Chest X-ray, PA view. Patient: 63 years old, sex M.
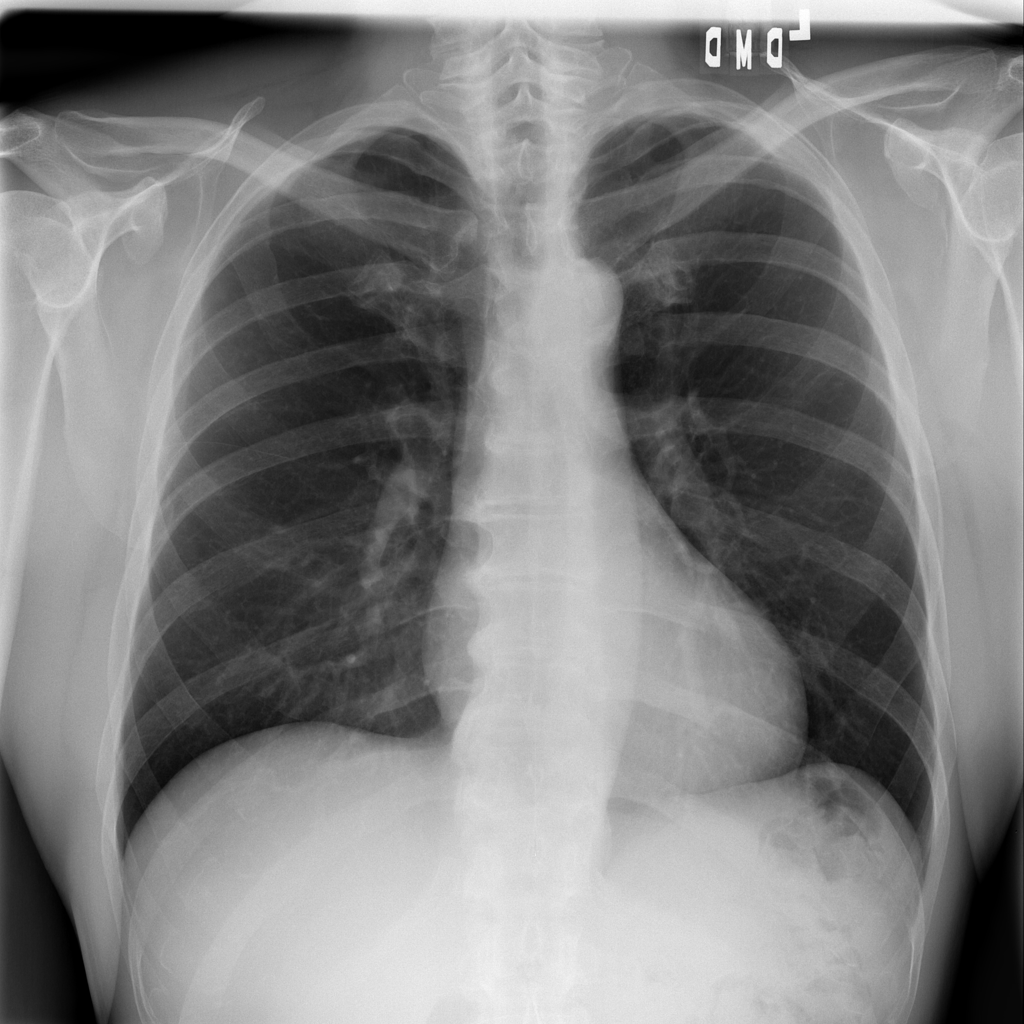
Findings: No Finding